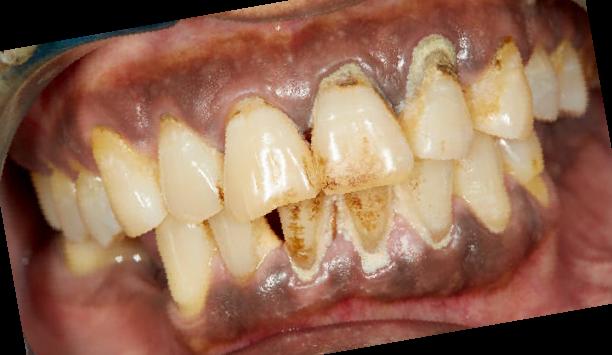
Condition: Calculus